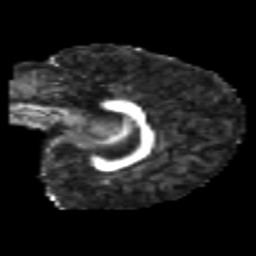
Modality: FA
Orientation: sagittal
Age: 6
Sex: male
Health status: healthy